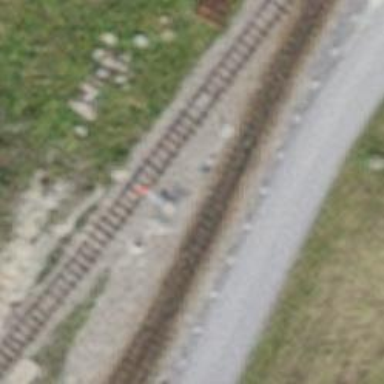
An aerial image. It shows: Railway switch.